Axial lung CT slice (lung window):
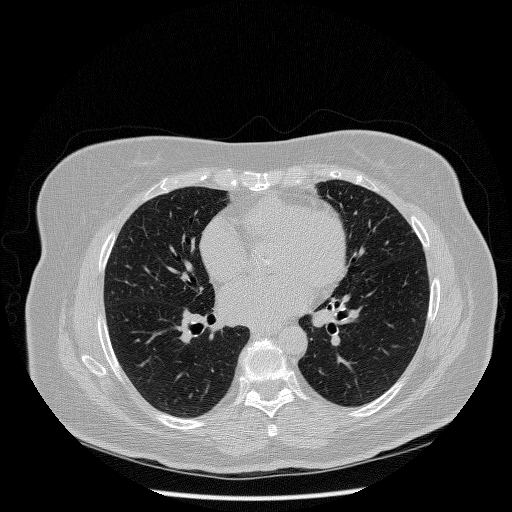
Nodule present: no